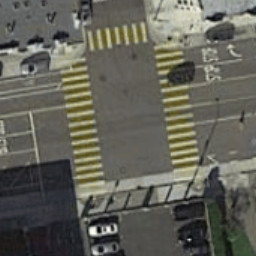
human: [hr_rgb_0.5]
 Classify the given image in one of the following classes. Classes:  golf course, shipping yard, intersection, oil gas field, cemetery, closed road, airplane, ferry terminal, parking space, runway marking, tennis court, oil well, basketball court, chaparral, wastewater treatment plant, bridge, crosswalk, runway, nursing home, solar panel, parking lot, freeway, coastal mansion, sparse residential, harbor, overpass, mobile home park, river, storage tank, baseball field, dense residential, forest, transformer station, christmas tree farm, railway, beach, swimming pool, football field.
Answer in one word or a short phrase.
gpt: crosswalk